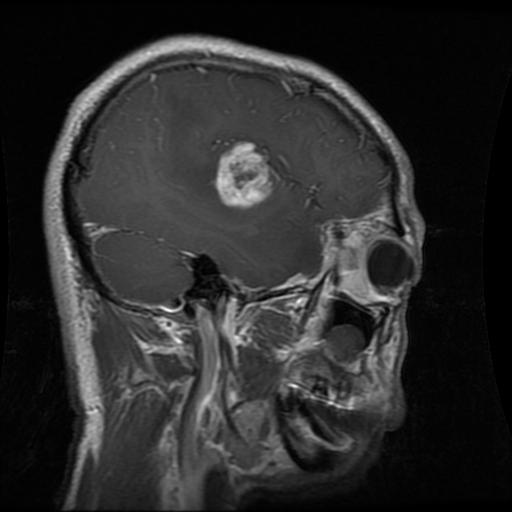
Label: glioma